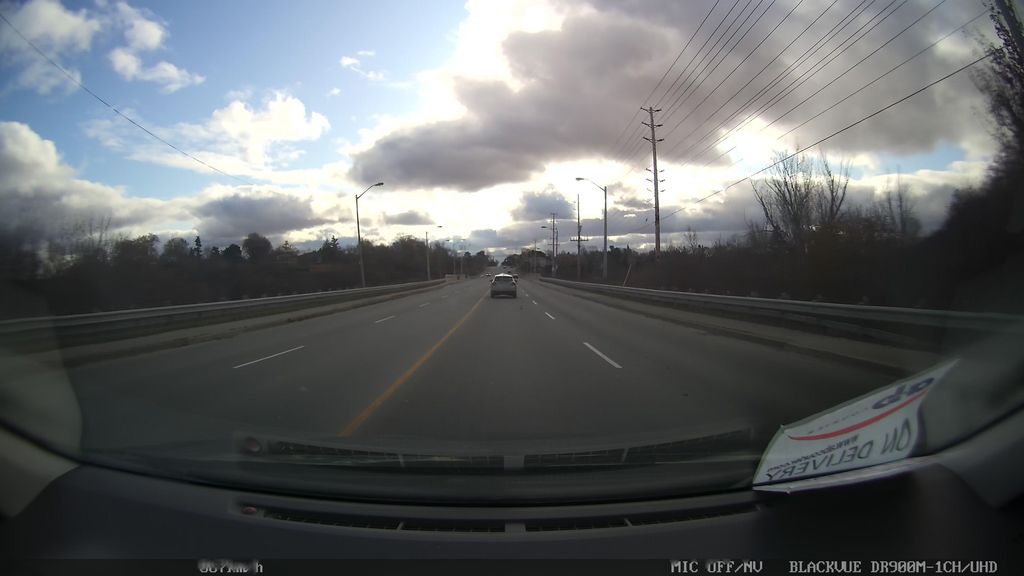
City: toronto